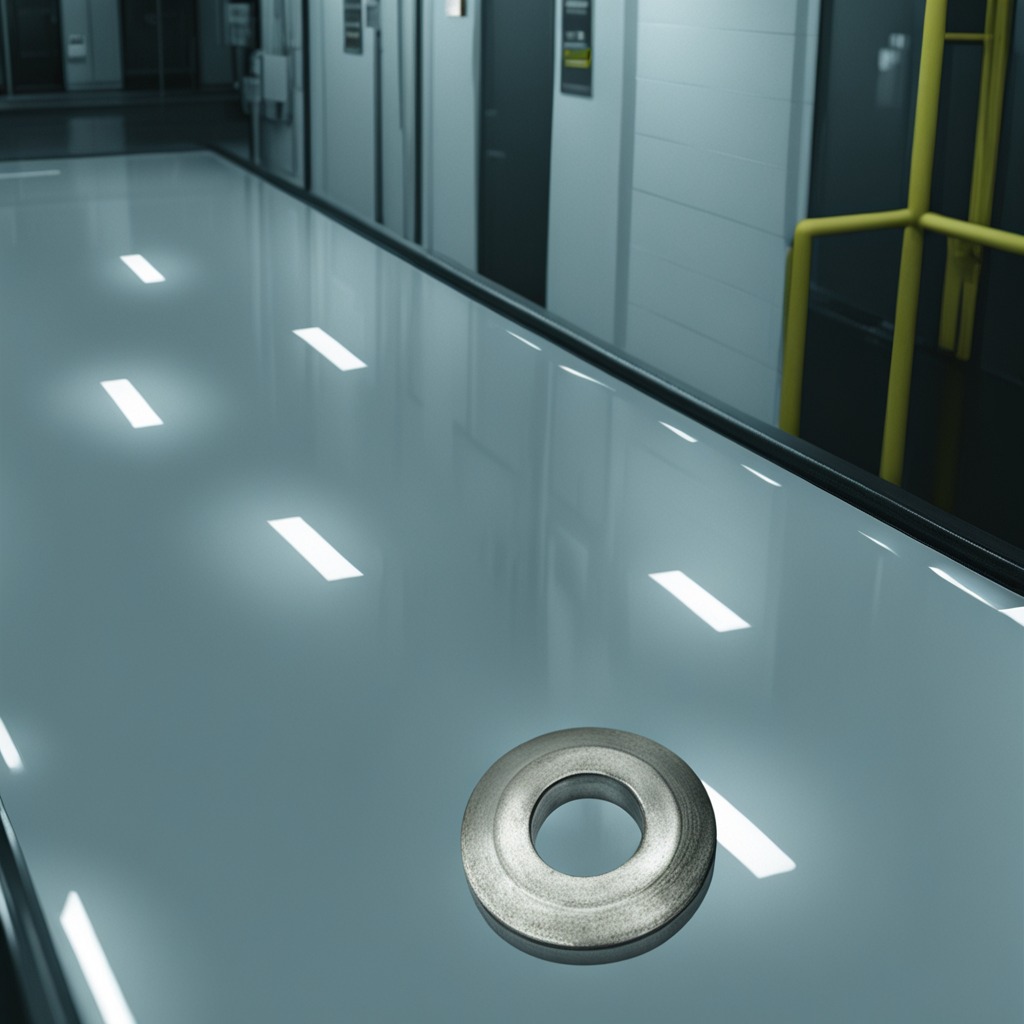
A flat metal washer lies on the table in a ship maintenance bay industrial lighting.